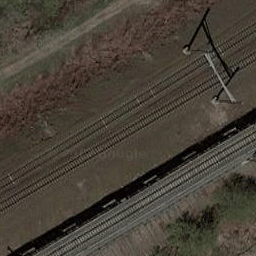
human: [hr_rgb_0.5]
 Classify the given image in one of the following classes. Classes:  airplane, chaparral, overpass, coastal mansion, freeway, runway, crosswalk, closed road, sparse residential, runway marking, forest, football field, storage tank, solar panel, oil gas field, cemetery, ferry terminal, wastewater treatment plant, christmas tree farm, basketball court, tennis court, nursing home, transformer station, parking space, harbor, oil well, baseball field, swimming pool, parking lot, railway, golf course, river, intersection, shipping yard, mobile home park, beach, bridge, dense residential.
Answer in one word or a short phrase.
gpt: railway